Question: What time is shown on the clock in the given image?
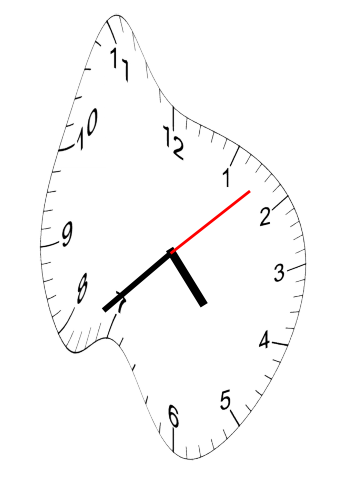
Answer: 04:38:08